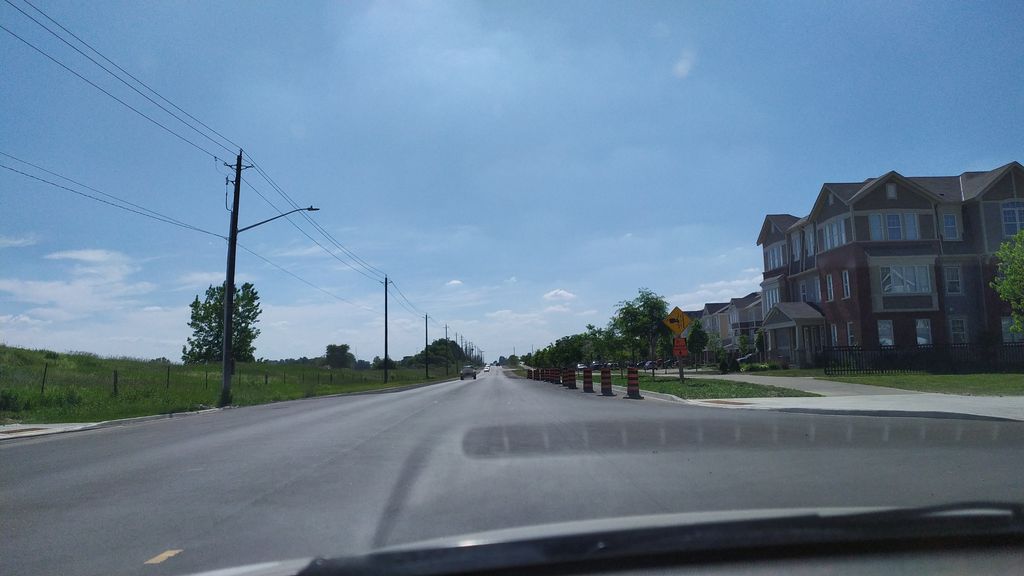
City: kitchener-waterloo